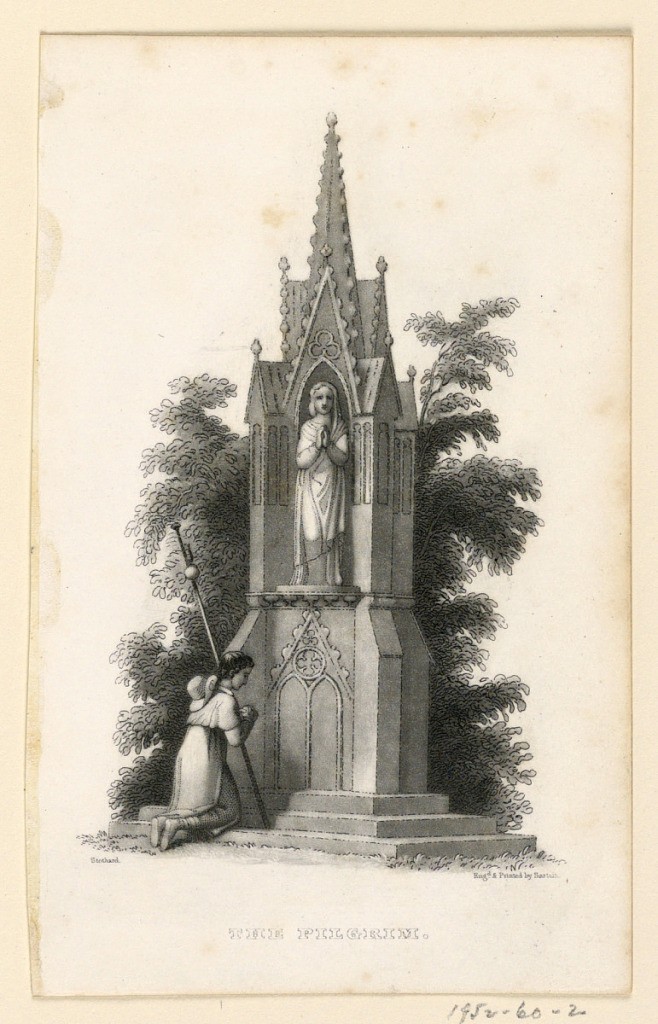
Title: The Pilgrim
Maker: John Sartain, American, 1808–1897
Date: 1847
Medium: Mezzotint and engraving in black ink on paper
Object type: Print
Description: Vertical rectangle. A youth left, kneels before an outdoor shrine.